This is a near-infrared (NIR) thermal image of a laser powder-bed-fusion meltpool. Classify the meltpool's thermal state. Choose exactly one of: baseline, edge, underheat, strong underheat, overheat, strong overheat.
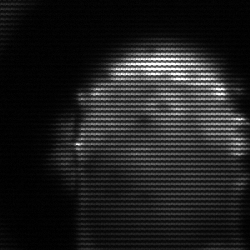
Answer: baseline